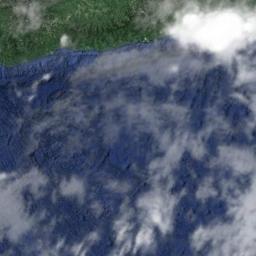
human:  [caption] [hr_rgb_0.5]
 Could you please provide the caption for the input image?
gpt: Large white clouds on green land and blue sea .

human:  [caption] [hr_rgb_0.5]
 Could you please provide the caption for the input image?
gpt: The stratocumulus are located above the sea and the land covered by dense vegetation .

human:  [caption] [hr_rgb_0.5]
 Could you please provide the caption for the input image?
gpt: The white cloud is above green land and blue sea .

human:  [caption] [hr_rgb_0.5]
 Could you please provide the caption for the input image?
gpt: A thin cloud of thin clouds floated in the air .

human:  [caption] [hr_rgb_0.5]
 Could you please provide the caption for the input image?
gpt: There are many gauzy clouds over a sea shore .